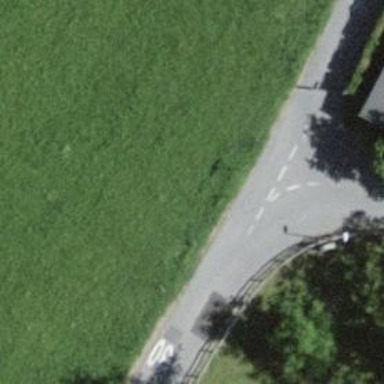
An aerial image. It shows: Guidepost providing information.